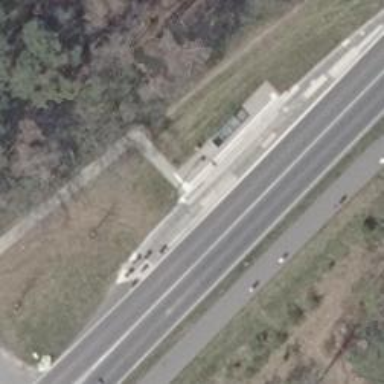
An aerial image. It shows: Secondary road with separate asphalt sidewalks and cycle lanes.